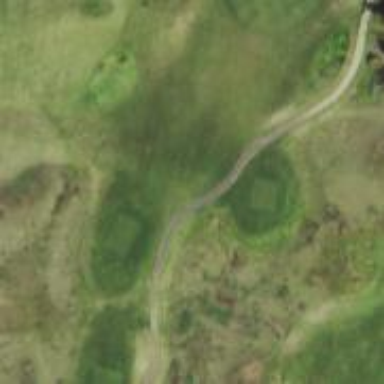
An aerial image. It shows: Service road leading to golf bunker.